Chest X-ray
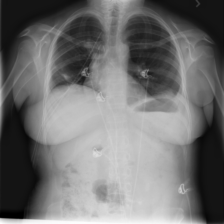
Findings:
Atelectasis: negative
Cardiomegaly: negative
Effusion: negative
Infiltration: negative
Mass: negative
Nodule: negative
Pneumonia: negative
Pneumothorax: negative
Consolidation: negative
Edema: negative
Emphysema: negative
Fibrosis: negative
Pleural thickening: negative
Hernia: negative